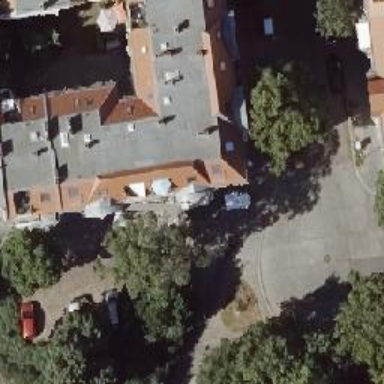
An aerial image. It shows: Bakery.